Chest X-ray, PA view. Patient: 53 years old, sex F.
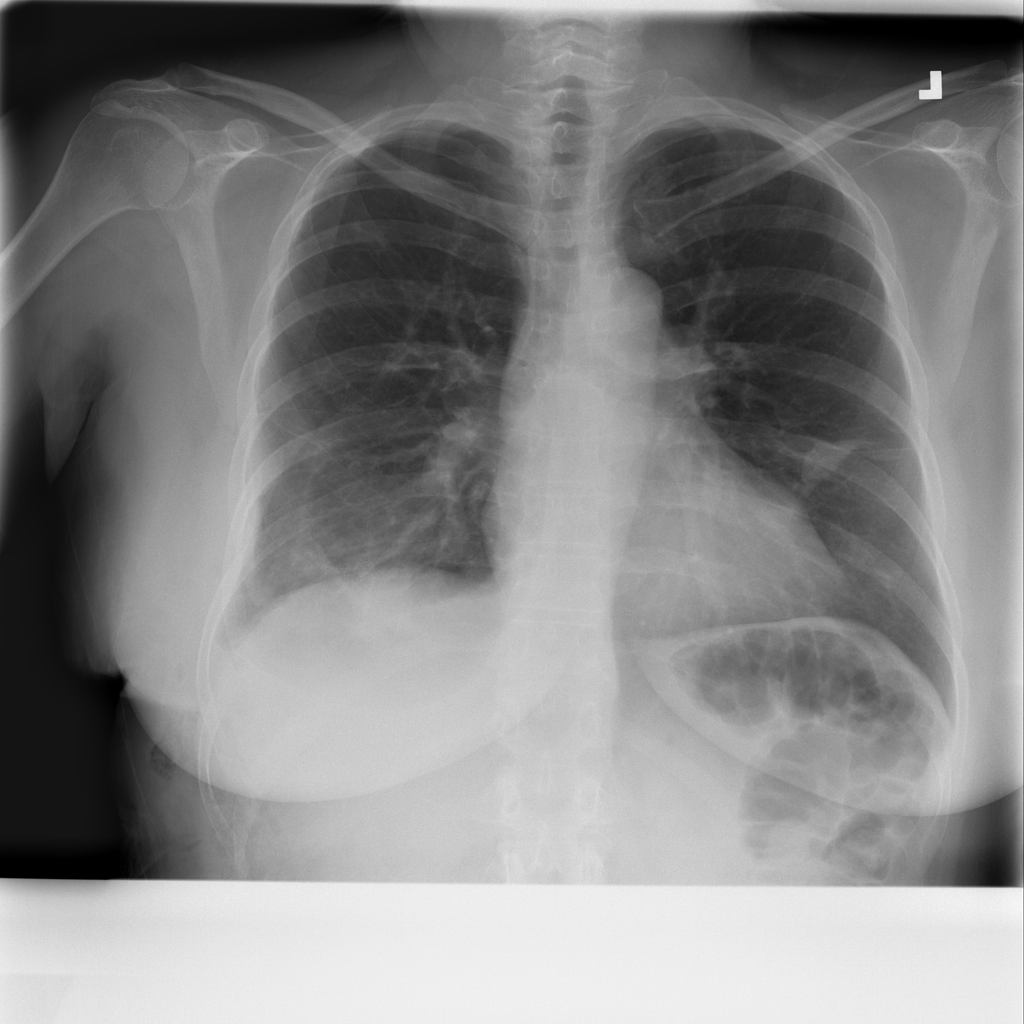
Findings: Effusion, Pneumothorax